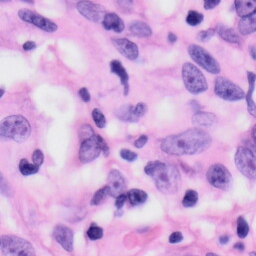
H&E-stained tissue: Skin